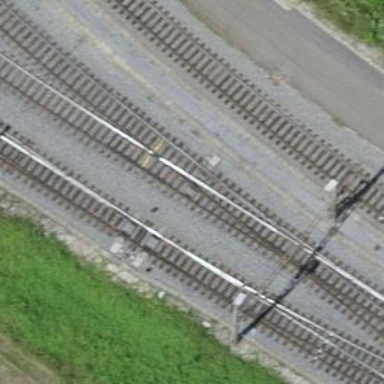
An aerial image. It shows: Single-track railway siding with electrified contact lines. The voltage of the lines is 3000 and 15000.